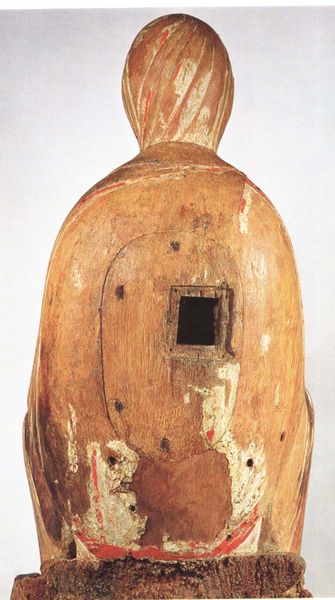
Titel: Imad-Madonna
Institution: Paderborn, Diözesanmuseum
Schlagwörter: kopf, sitzen, braun, fenster, frau, holz, rücken, schwarz, rot, tuch, figur, oval, rund, skulptur, nägel, fotografie, rechteck, bedeckt, loch, öffnung, viereck, geschnitzt, vermummt